Question: I'm making a 3D game, where the player's back should always be facing the camera and he should move in that direction. I didn't come to the "back facing the camera" part yet, but I believe that it will be simple once I figure out how to move the player in the right direction...
Though it is a 3D coordinate system, height can be ignored (z-axis) because no matter how high the camera is, the player should always be going in the same speed (the camera system is planned to function much like in the game World of Warcraft).
Now, I have summarized my problem to this...
- - -
Problem: how do I get a point (a, b) in this 2D space that lies on a circle r = 1 but is on the same line as (0, 0) and (x, y)?
Visualization:

By doing this, I should have a 2D vector (a, b), which would, when multiplied by -30, act as the speed for the player.
I know how to do this, but in a very expensive and inefficient way, using the Pythagora's theorem, square roots, and all those out-of-the-question tools (working in Javascript).
Basically, something like this:
'''
c = sqrt(dx*dx + dy*dy); //Get the length of the line
rat = 1/c; //How many times is the desired length (1) bigger than the actual length
a = x*rat;
b = y*rat;
'''
There must be something better!
For reference, I'm making the game in Javascript, using the Three.js engine.
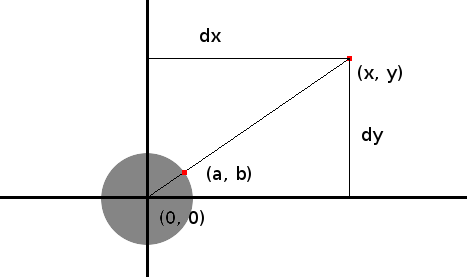
Answer: There is nothing to make more efficient here, these calculations are standard stuff for 3D scenes.
Don't optimize prematurely. There is no way this stuff is a bottleneck in your app.
Remember, even if these calculations happen on each 'render()', they still only happen once every several milliseconds - 17ms assuming 60 FPS, which is . 'Math.sin()' / 'Math.cos()' / 'Math.sqrt()' are plenty efficient, and lots of other calculations happen on each 'render()' that are more complex.
You'll be just fine with what you have now.